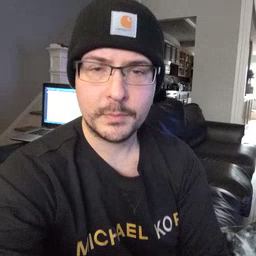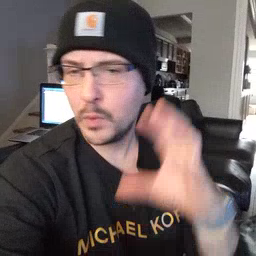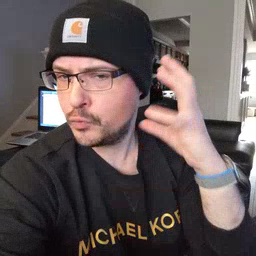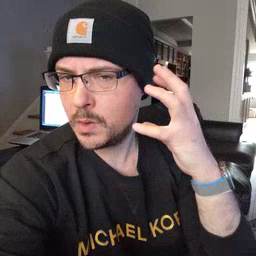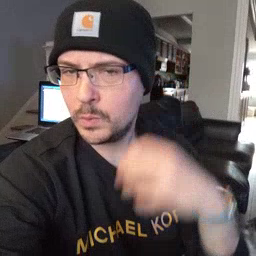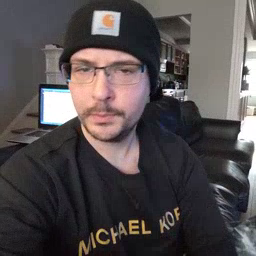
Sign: radio